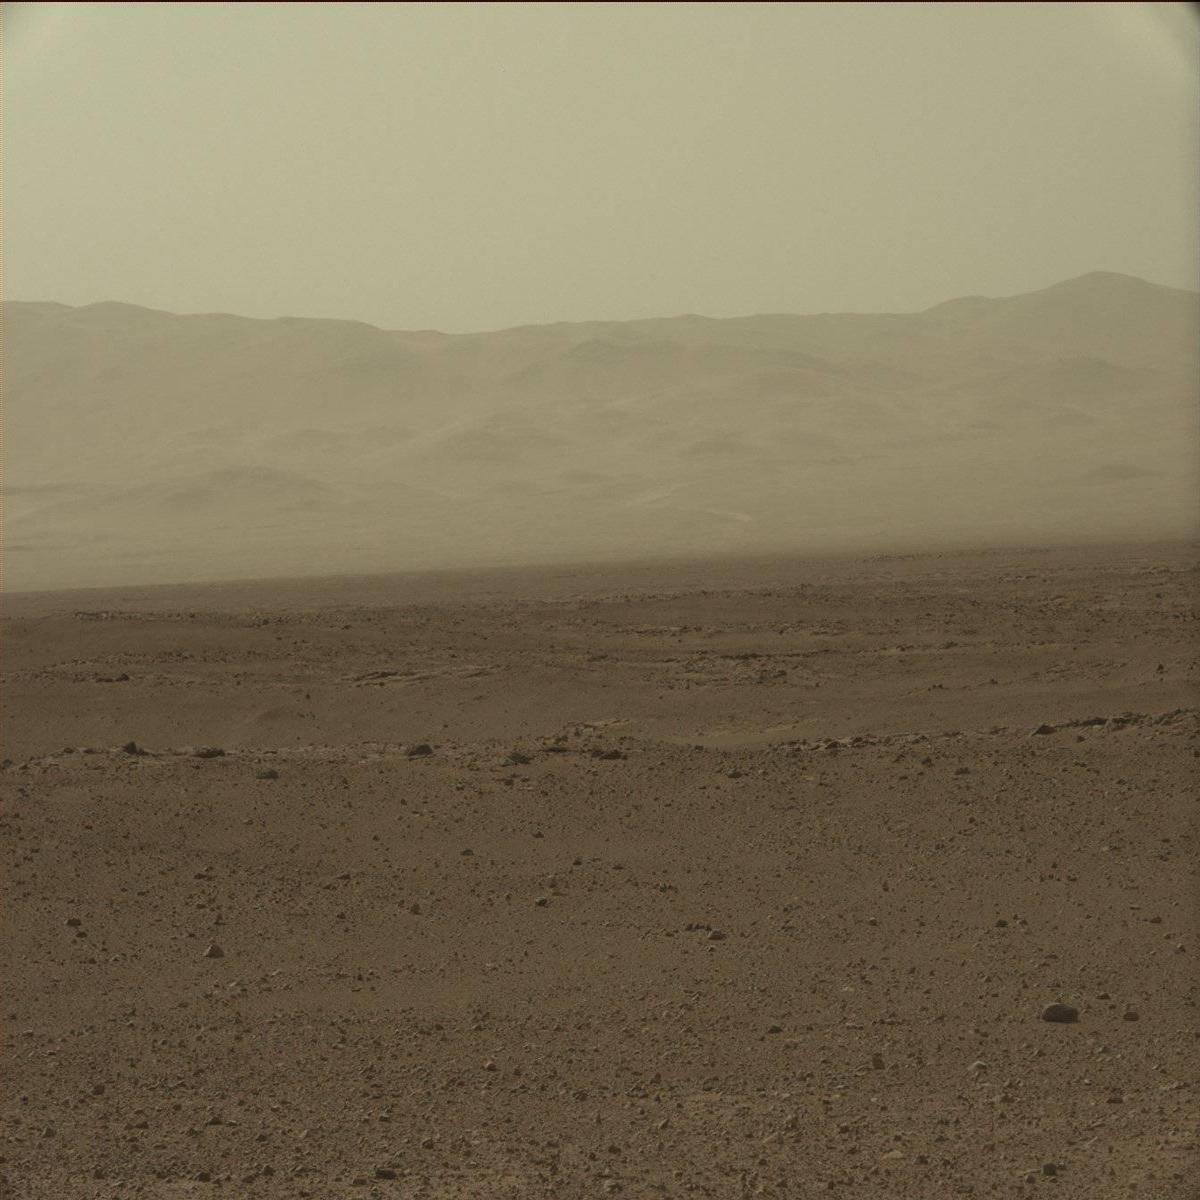
Terrain classes present: Bedrock, Ridge, Sand / Soil, Sky